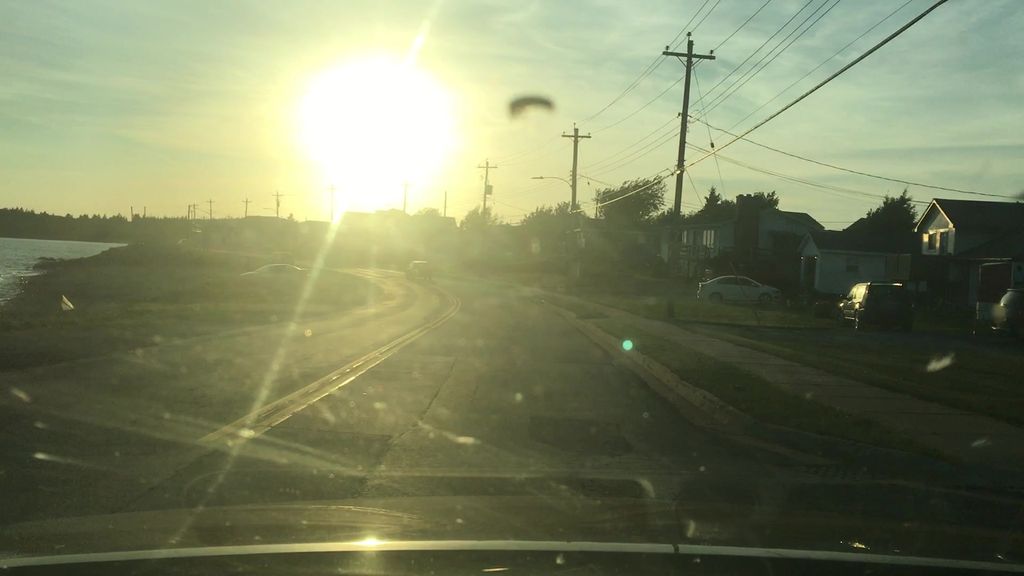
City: halifax